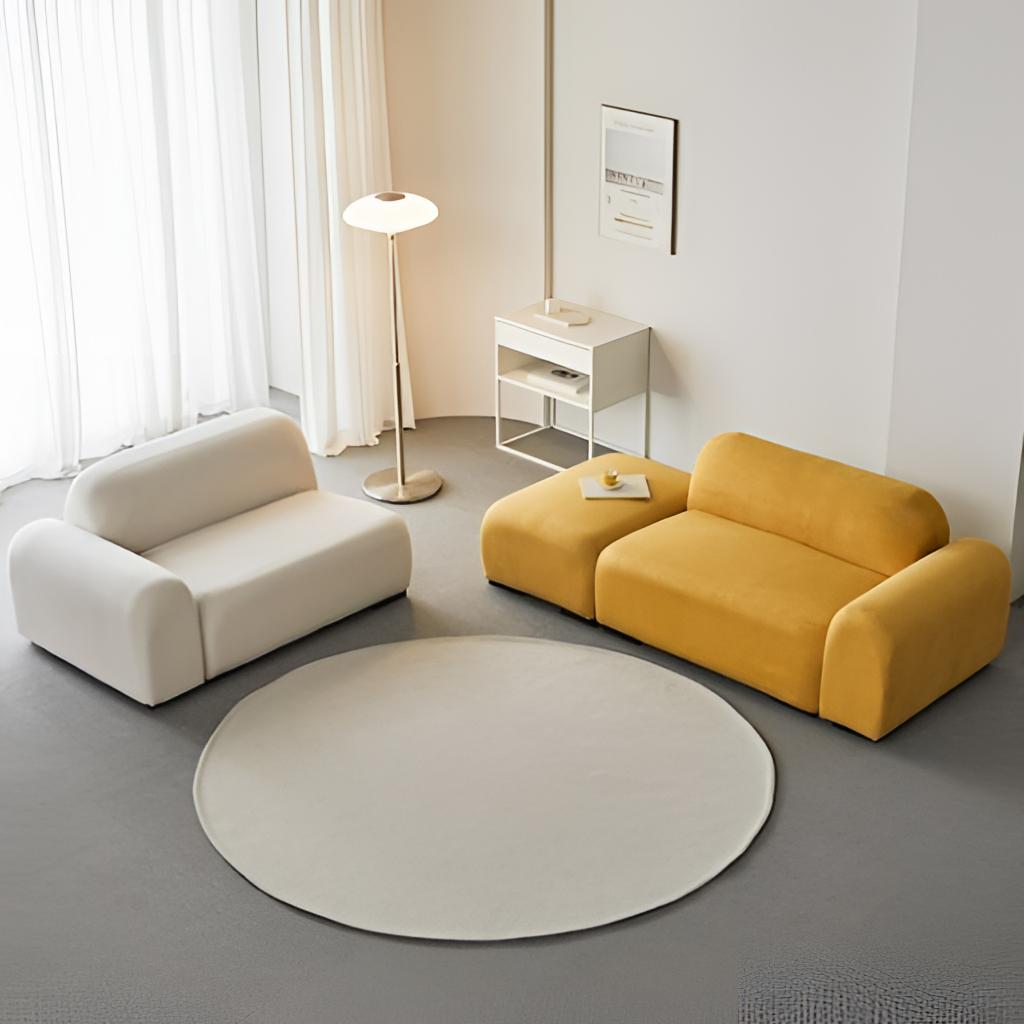
fabric sofa, living room, minimalist, carpet flooring, with solid pattern, white paint wallpaper, with solid pattern